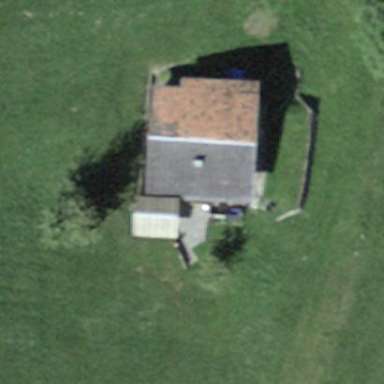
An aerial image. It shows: Farm building.